Field crop: tomato
Growth stage: 2
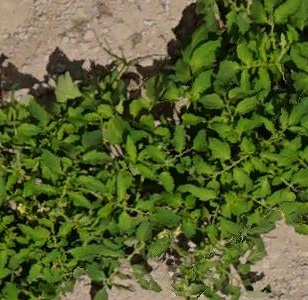
Species: tomato